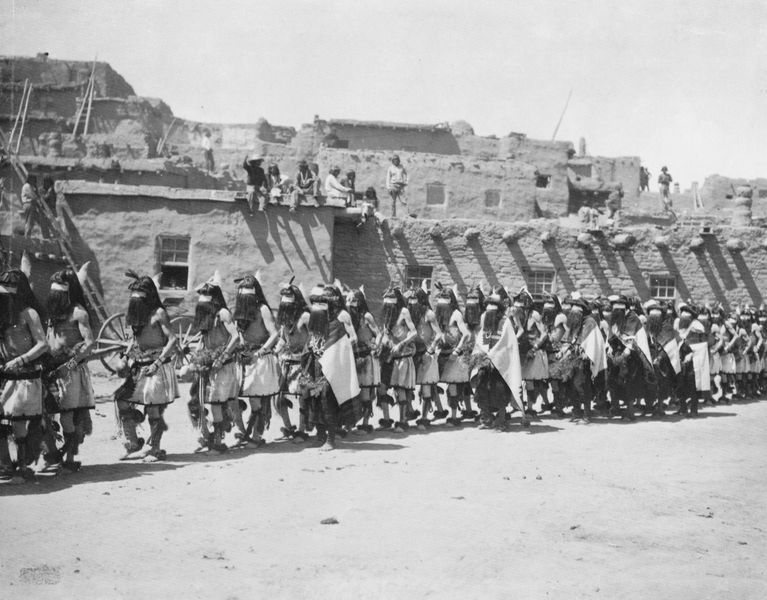
Titel: Kulttanz der den Zuni-Indianern Regen bringen soll
Künstler: Indischer Photograph
Standort: Los Angeles
Institution: County Museum
Schlagwörter: schatten, menschen, gebäude, fest, tanz, tücher, fahnen, afrika, verkleidung, fotografie, reihe, prozession, ritual, brauchtum, lehmhäuser